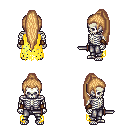
a pixel art fantasy rpg character, male body template, skeleton, yellow tattered cape, metal pants, light blonde extra-long topknot hairstyle, leather bracers, dagger, four views (front, back, left, right), 2x2 character sprite sheet, small pixel art, hard edges, no anti-aliasing